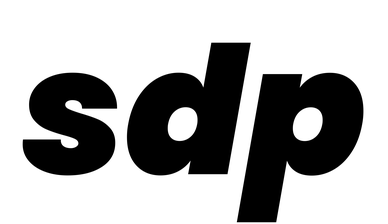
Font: Poppins-BlackItalic